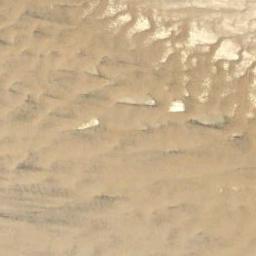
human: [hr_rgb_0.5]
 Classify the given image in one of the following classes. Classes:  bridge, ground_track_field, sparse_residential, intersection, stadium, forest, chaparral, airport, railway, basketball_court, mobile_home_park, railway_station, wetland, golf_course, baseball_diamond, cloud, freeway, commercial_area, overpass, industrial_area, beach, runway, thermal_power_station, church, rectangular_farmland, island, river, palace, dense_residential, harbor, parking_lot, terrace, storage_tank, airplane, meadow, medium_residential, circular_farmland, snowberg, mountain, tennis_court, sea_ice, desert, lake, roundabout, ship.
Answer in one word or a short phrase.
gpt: desert